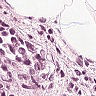
Metastatic tissue present: yes